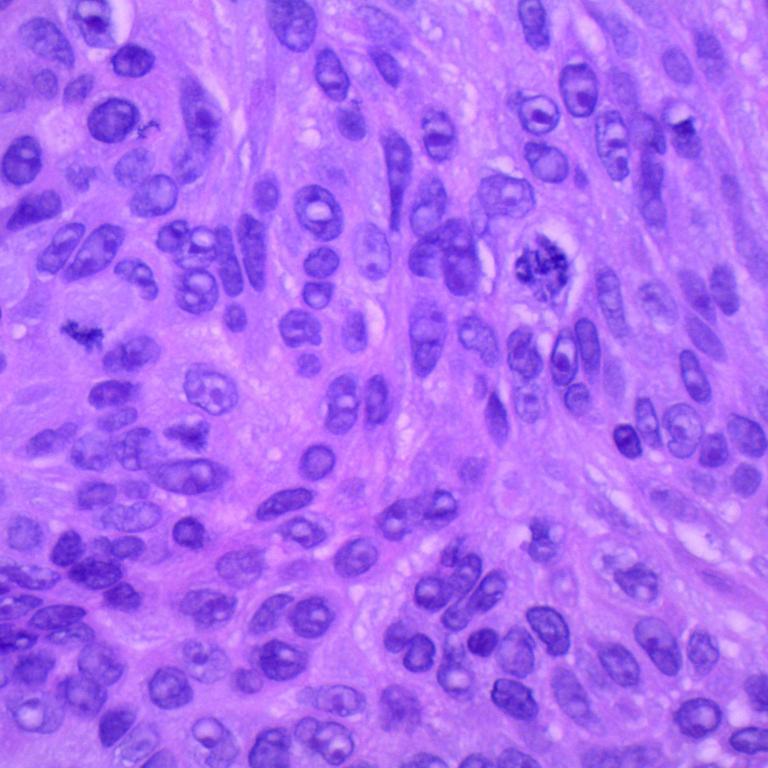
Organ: lung
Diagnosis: squamous carcinomas